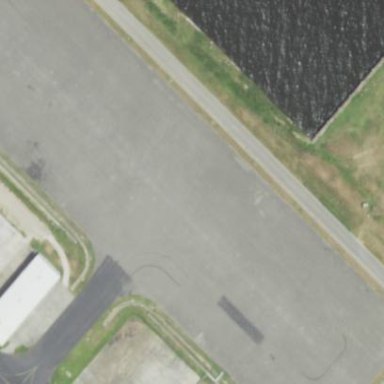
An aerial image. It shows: Asphalt apron at the airport.